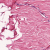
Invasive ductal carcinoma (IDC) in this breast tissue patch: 0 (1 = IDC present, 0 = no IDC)